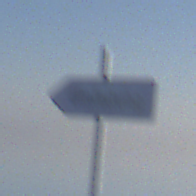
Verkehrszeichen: UmleitungswegweiserLinksweisend
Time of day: MorningAfternoon
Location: Outdoor (Nature)
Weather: PartlyCloudy
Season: NotSpecified
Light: Natural